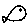
Label: fish